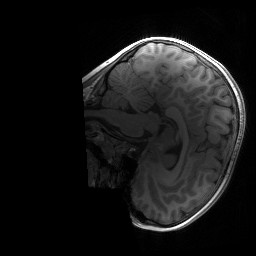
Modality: T1w
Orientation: sagittal
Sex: female
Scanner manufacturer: siemens
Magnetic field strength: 3 T
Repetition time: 1.9 s
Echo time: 0.00243 s